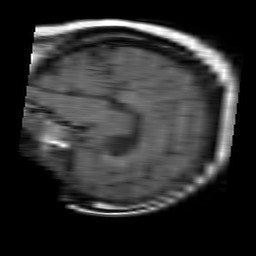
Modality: T1w
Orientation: sagittal
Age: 49
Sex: female
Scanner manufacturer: philips
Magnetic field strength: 1.5 T
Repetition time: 0.5279 s
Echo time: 0.011 s